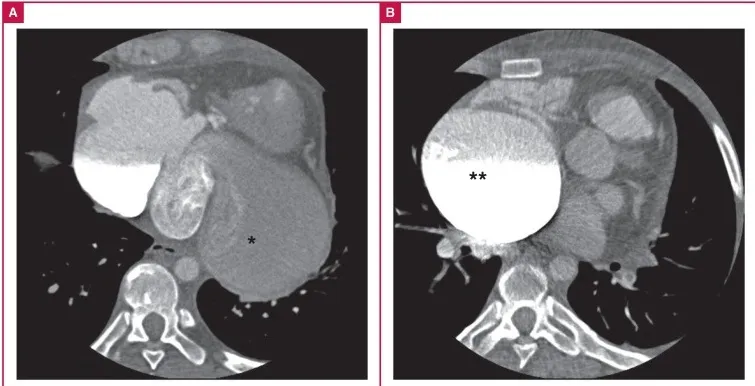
Contrast-enhanced CT showed a giant aneurysm of the coronary sinus (*) and a giant aneurysm of the superior vena cava (**).
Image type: radiology (ct)